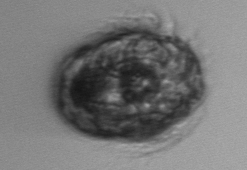
Label: Pleuronema